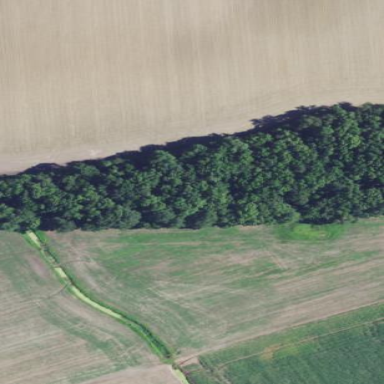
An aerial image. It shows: Beautiful woodland area.